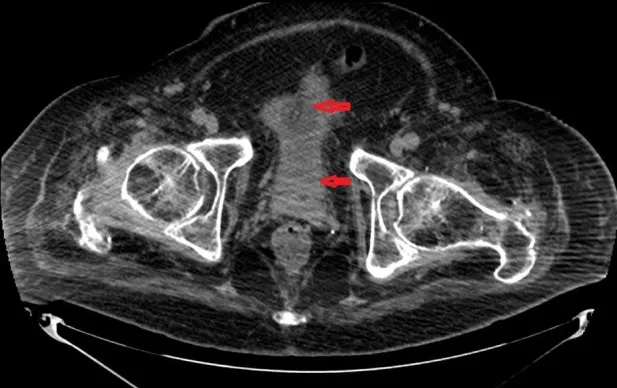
Computed tomography of pelvis performed in October 2014 (about 7 years after spinal cord injury) showed urinary bladder (bottom arrow) completely collapsed around the balloon (top arrow) of the suprapubic catheter.
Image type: radiology (ct)